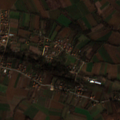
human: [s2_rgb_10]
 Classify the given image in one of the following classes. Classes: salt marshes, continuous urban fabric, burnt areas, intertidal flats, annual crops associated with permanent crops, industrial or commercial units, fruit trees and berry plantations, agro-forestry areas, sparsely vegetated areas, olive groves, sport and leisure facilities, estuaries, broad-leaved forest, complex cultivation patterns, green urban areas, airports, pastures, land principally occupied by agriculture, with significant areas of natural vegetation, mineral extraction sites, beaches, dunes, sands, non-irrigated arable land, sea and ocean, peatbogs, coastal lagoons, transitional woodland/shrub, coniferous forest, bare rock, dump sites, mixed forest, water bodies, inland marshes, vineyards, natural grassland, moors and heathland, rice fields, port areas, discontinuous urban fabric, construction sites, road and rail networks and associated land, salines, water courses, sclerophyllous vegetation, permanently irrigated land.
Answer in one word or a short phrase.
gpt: discontinuous urban fabric, non-irrigated arable land, land principally occupied by agriculture, with significant areas of natural vegetation